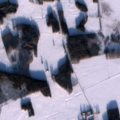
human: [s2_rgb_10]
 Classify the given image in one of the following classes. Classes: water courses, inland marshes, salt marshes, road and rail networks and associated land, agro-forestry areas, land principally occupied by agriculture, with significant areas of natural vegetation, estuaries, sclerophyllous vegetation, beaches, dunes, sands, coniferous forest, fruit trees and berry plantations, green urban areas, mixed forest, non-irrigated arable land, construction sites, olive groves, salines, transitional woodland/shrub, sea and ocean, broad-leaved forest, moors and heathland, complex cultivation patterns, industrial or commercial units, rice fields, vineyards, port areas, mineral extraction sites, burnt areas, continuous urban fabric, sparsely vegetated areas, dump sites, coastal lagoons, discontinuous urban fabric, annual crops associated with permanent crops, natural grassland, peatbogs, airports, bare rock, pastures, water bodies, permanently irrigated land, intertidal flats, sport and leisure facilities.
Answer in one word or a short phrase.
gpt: non-irrigated arable land, land principally occupied by agriculture, with significant areas of natural vegetation, mixed forest, inland marshes